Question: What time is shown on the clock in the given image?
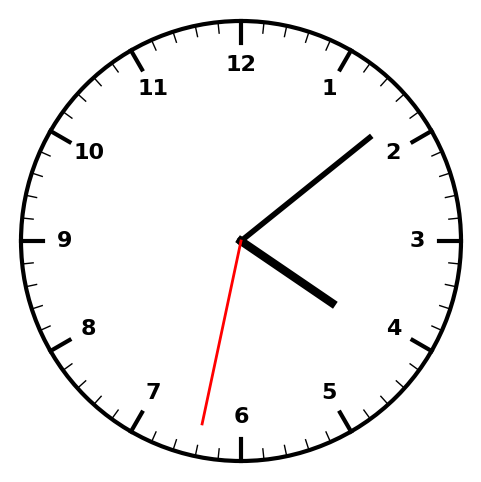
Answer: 04:08:32